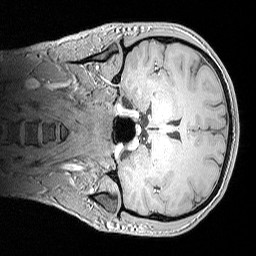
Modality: MP2RAGE
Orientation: coronal
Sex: male
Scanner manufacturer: siemens
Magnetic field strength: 3 T
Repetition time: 5 s
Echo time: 0.00292 s